Aerial crown-view tile of a tropical tree (Barro Colorado Island, Panama), acquired 20240813:
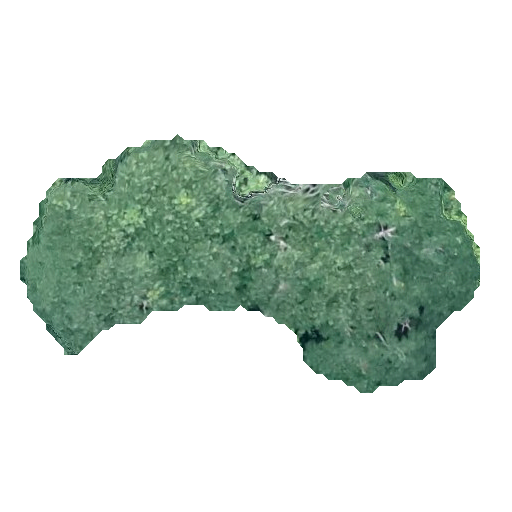
Species: Jacaranda copaia
GBIF accepted scientific name: Jacaranda copaia
Crown area: 111.763 m²